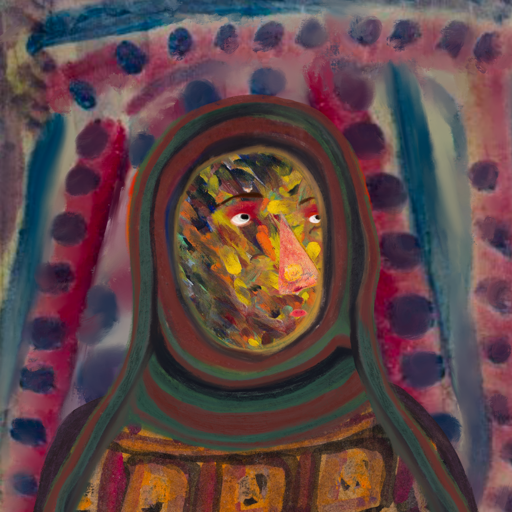
Background: HillGirl, Head And Neck Side: An_Impression, Face Side: Irani, Bust: Doll, Hair Side: Sisters, Head Accessory: After_Raid_Scarf, Second Necklace: Blank, Necklace: Blank, Baby: Blank